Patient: sex F, age 86
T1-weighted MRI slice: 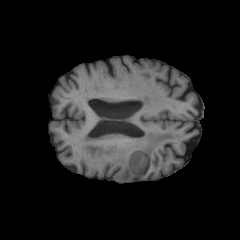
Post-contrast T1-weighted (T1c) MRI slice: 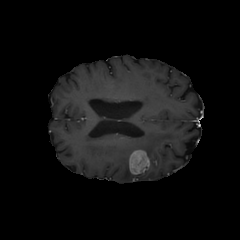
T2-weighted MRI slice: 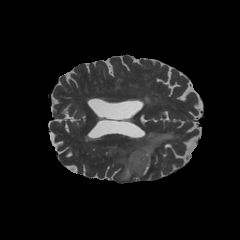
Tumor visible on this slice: yes
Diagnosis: Glioblastoma, IDH-wildtype
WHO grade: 4